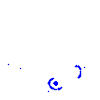
Particle: pion